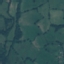
Land use / land cover: Pasture